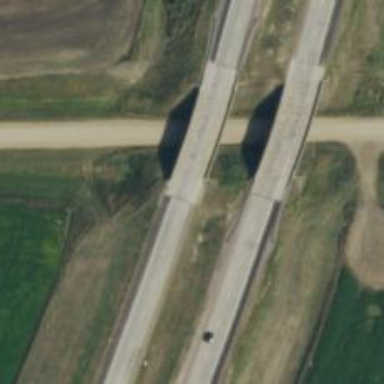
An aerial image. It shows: Bridge over motorway.